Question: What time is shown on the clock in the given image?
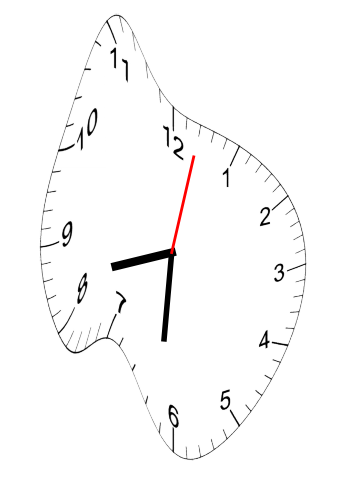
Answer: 08:31:02